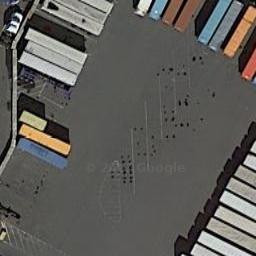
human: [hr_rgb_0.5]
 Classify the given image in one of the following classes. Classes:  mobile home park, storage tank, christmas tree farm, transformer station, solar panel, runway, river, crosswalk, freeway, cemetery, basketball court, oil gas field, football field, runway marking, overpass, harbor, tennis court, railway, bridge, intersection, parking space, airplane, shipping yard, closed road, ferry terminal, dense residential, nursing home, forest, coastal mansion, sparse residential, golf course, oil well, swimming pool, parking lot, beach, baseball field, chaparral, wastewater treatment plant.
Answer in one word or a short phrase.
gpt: shipping yard